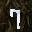
Label: 7